Question: I have the following table structure and i want count all room types from Reservation table.
I want to have something like this:
Roomtype :double 3
:simple 5
It is possible to make this?

I only managed to count all rooms from reservation table
'SELECT COUNT(Room_ID)AS NumarRezervari FROM dbo.Reservation WHERE MONTH(Data_Check_in)=5'
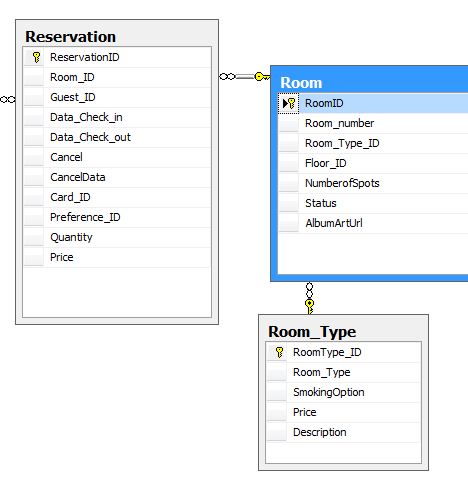
Answer: '''
SELECT Room_Type, COUNT(*) AS NumarRezervari
FROM dbo.Reservation re
JOIN dbo.Room ro ON ro.RoomID = re.RoomID
JOIN dbo.Room_Type rt ON rt.Room_Type_ID = ro.Room_Type_ID
WHERE MONTH(re.Data_Check_in) = 5
GROUP BY Room_Type
'''